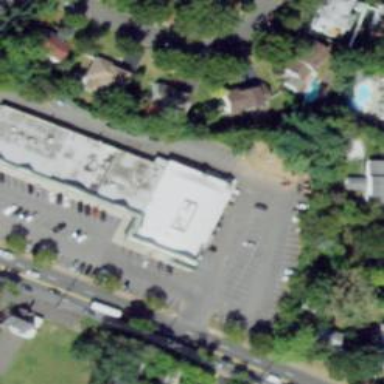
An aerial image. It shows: Convenience shop.